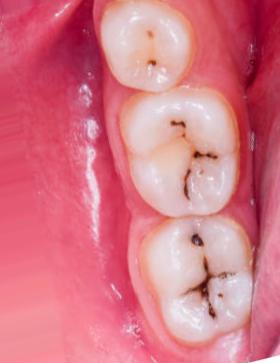
Condition: Caries